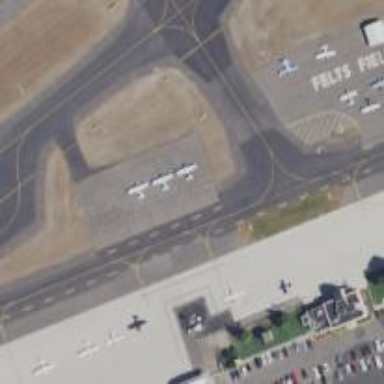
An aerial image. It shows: Image of taxiway at airport.